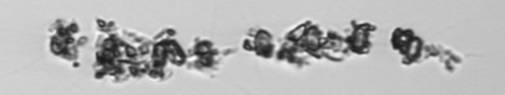
Label: Thalassiosira_TAG_external_detritus